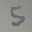
Label: 5